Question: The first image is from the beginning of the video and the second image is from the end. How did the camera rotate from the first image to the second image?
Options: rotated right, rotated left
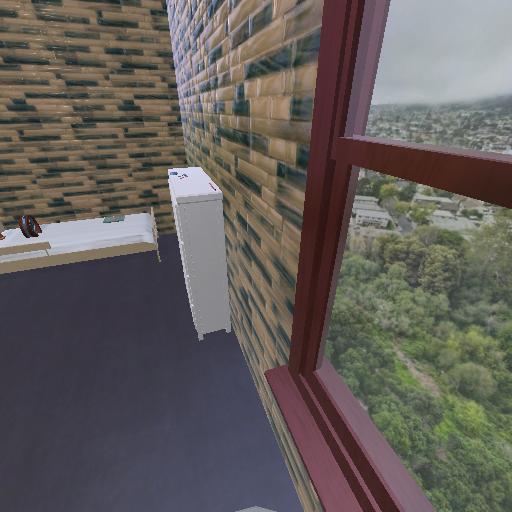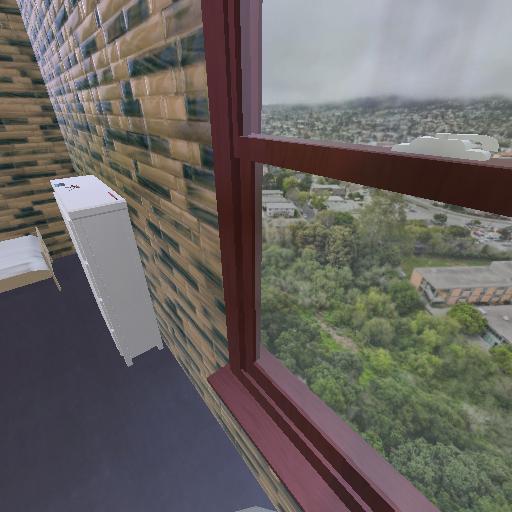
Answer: rotated right